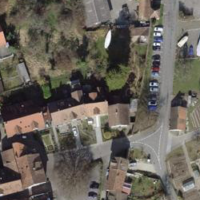
EUNIS habitat code: 54
Species observed at this site:
Caltha palustris